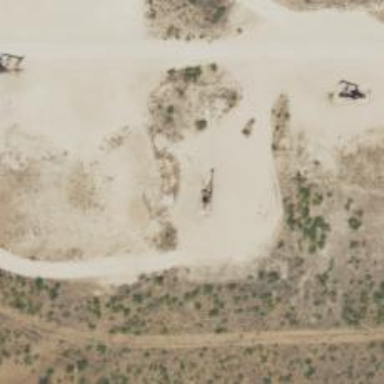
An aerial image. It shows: Petroleum well that is man-made.